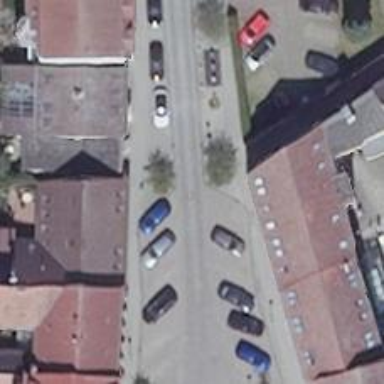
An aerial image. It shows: Living street.